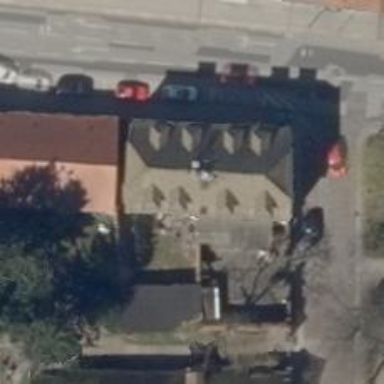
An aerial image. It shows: Pub.